You are looking at the unprocessed time series of a bearing vibration snapshot. Determine the bearing's health state. Answer with exactly one of: normal, inner_race, outer_race, ball.
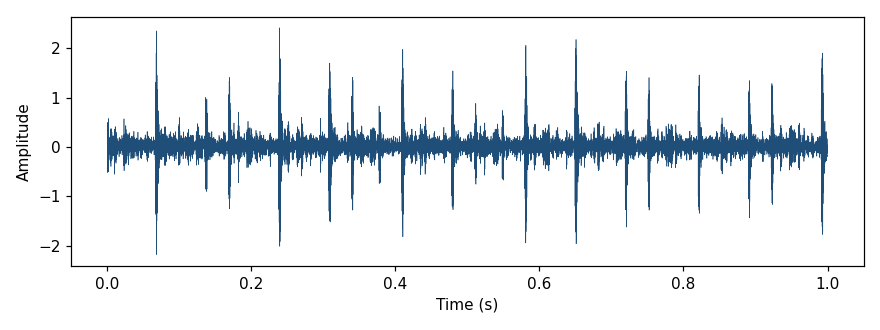
Answer: inner_race